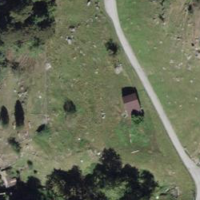
EUNIS habitat code: 24
Species observed at this site:
Vincetoxicum hirundinaria